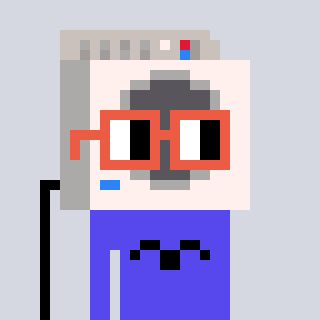
a pixel art character with square orange glasses, a washing machine-shaped head and a computerblue-colored body on a cool background